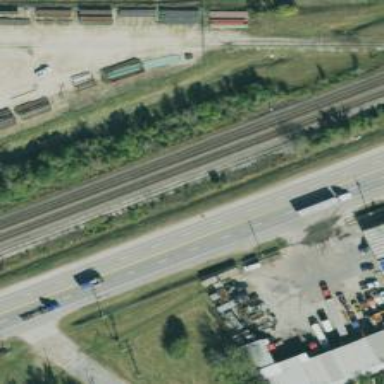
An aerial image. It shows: Railway track.